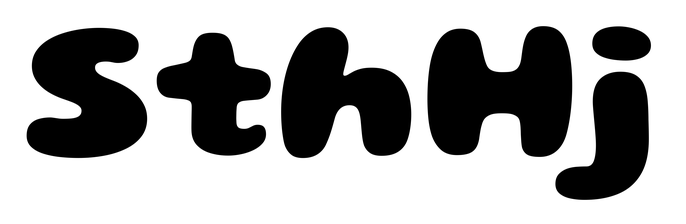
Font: Gluten_ExtraBold